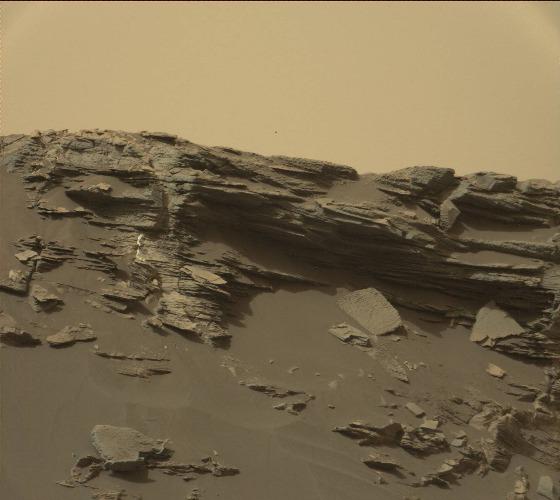
Terrain classes present: Bedrock, Gravel / Sand / Soil, Rock, Shadow, Sky / Distant Mountains